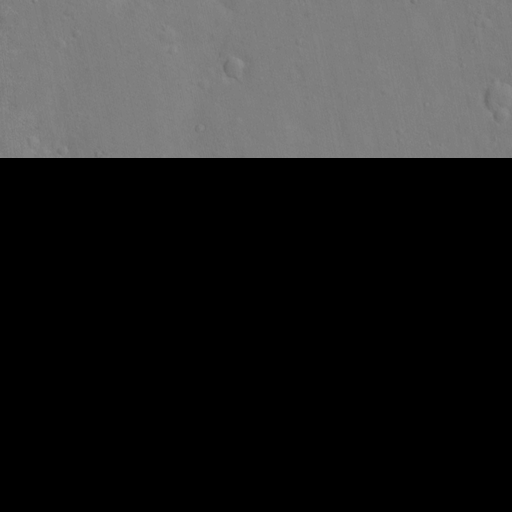
Classes present: Background